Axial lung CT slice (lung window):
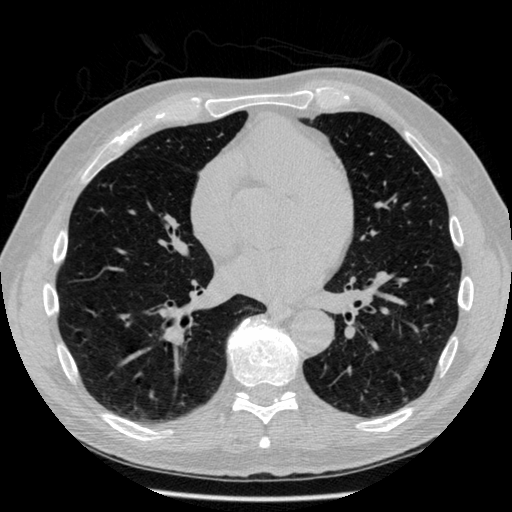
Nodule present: no